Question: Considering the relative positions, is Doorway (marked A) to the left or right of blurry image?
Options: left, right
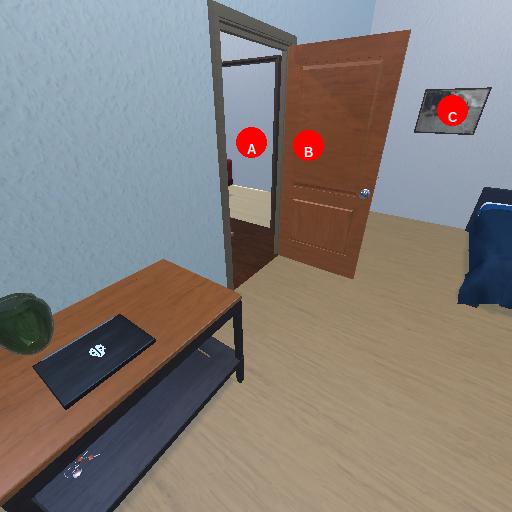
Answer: left